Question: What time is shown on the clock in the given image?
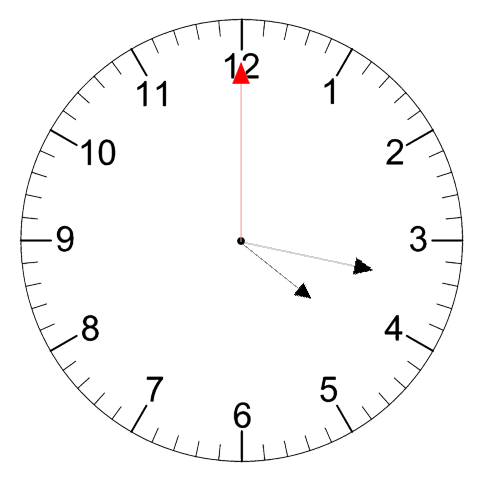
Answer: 04:17:00